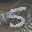
Label: 5